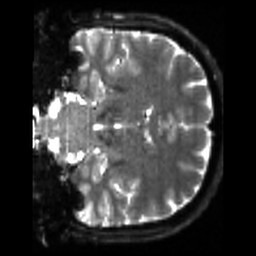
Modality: sbref
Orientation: coronal
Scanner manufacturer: siemens
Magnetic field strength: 3 T
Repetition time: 4 s
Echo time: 0.0594 s